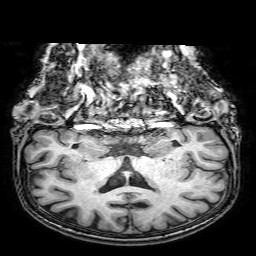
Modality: T1w
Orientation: sagittal
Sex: female
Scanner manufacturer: philips
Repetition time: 0.008167 s
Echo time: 0.00376 s